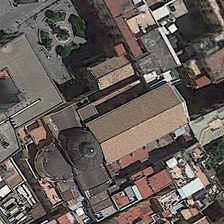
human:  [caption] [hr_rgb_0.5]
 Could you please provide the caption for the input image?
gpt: a red church is near several red buildings .

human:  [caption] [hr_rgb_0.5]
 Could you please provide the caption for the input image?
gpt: a red church is near several red buildings .

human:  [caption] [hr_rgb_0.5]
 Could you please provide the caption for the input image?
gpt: located in the center of the square is white church .

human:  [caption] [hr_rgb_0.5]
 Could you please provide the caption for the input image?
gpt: red buildings are on either side of the white church .

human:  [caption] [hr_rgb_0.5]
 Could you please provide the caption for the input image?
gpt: located in the center of the square is white church .